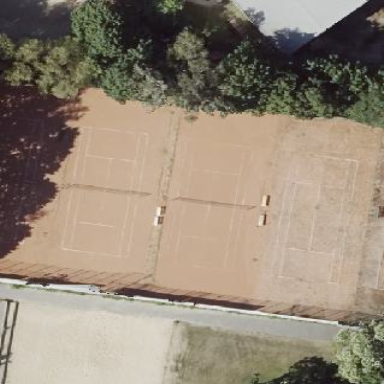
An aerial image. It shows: Clay tennis court on pitch.